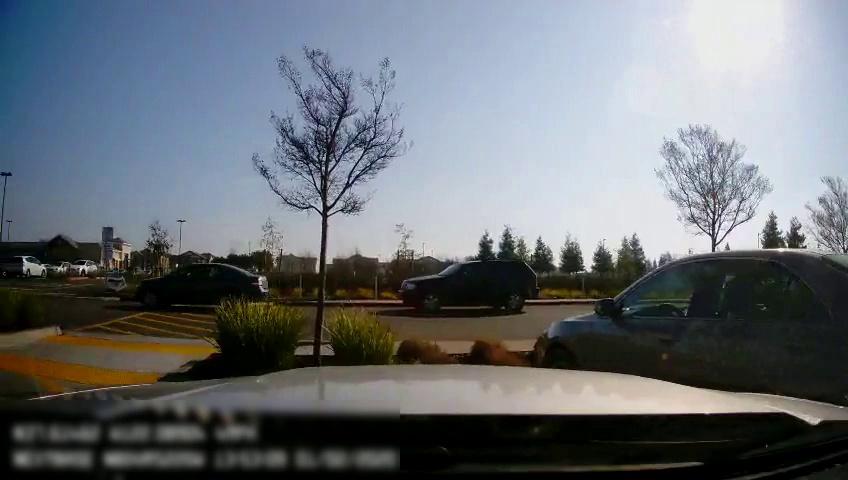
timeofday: Day
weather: Sunny
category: Drivable Space
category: Vehicles | Car
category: Vehicles | SUV
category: Vehicles | Car
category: Vehicles | SUV
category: Vehicles | Car
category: Vehicles | Car